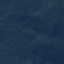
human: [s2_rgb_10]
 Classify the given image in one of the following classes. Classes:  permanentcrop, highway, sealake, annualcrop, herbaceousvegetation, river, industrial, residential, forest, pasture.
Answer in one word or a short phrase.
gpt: HerbaceousVegetation